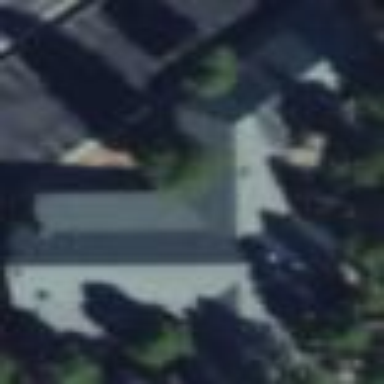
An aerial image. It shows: Beautiful church building.